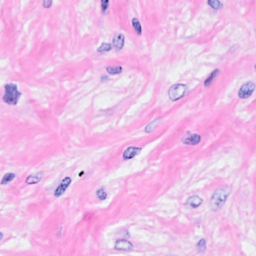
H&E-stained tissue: Breast